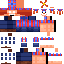
A male human skin with medium skin, wearing brown long hair dressed in a blue hoodie and blue pants, featuring a closed mouth.